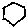
Label: hexagon